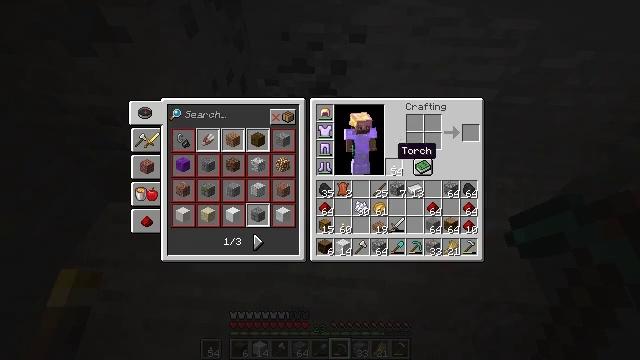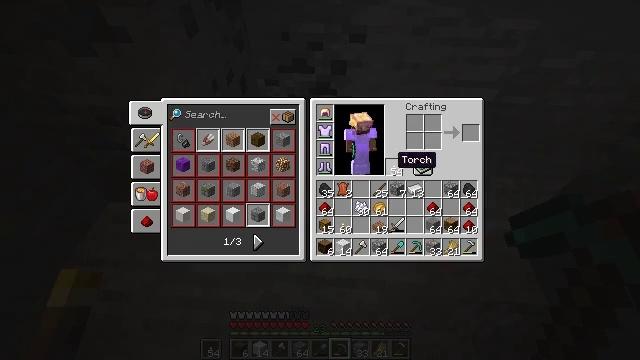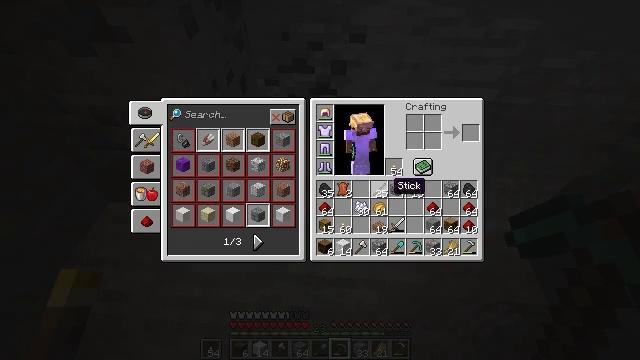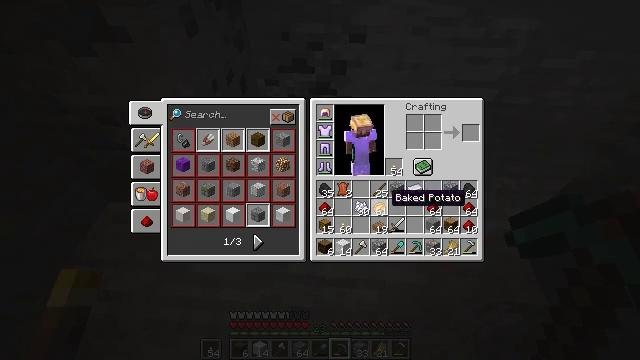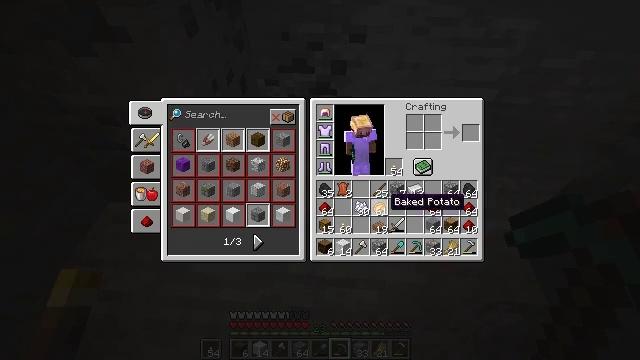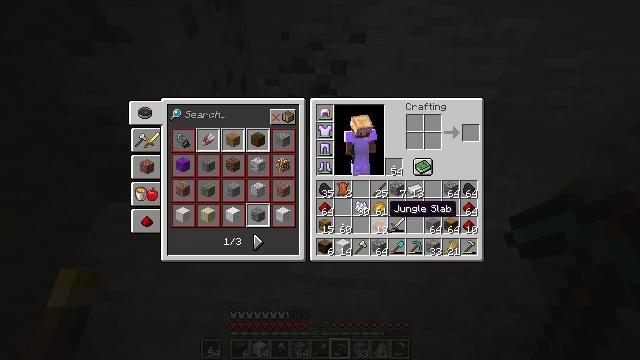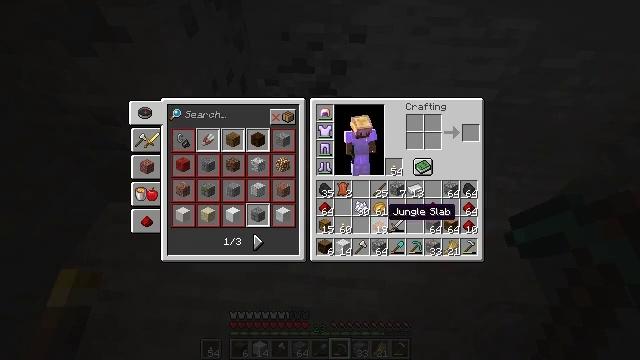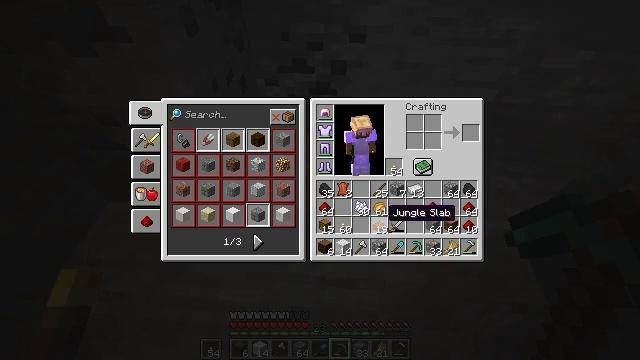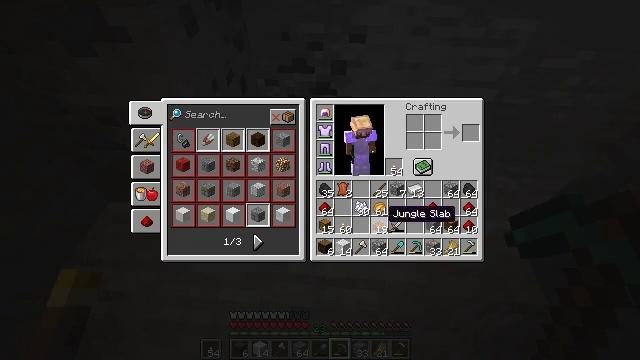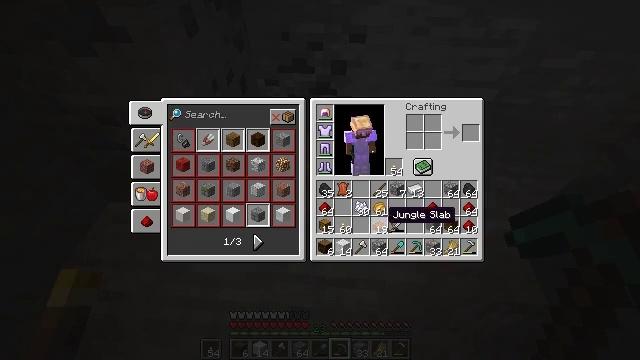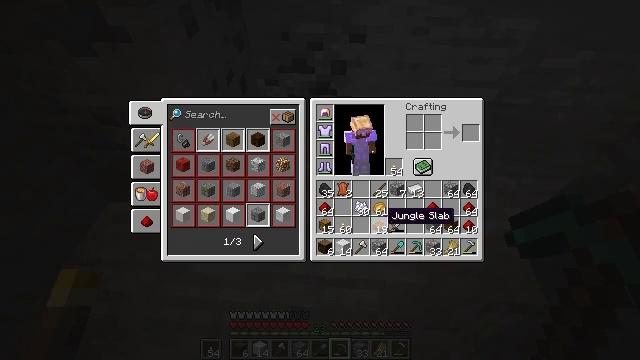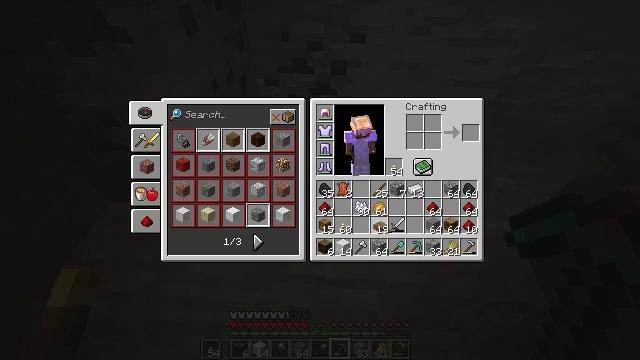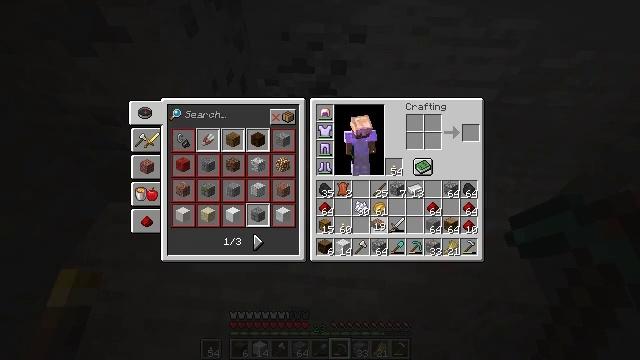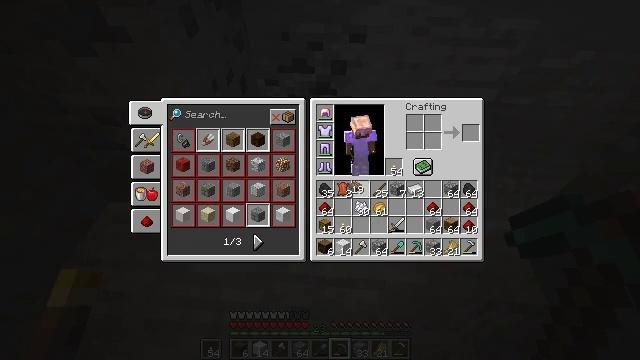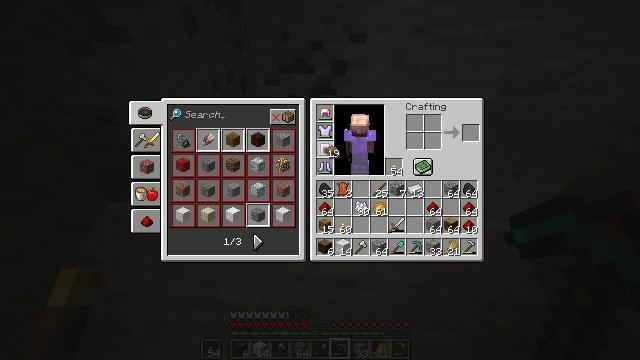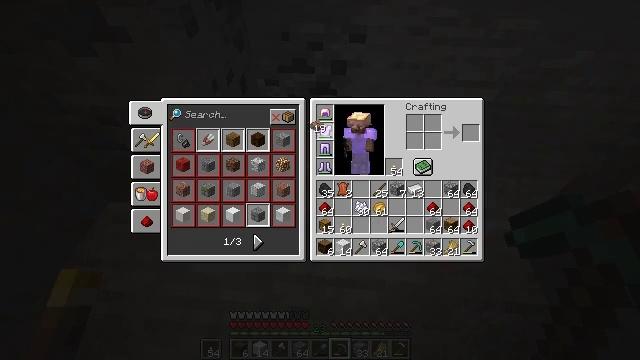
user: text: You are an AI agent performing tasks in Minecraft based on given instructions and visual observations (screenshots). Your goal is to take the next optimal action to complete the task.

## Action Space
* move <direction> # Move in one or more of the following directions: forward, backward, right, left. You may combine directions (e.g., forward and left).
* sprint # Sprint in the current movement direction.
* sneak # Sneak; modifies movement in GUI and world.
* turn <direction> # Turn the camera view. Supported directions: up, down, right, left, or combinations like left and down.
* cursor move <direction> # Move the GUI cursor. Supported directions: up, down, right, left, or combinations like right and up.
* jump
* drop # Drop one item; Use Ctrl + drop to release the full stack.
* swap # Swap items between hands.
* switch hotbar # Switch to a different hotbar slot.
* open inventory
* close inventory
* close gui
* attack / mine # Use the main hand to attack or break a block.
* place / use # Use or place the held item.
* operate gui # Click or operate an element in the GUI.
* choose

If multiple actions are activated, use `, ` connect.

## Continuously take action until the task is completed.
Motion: motion action
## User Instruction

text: Drop a jungle slab.
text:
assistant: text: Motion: cursor move down
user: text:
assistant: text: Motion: cursor move down
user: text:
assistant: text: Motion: cursor move down
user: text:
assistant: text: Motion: no_op
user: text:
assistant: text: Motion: cursor move down
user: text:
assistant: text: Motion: no_op
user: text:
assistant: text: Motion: no_op
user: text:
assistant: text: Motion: no_op
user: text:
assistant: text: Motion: no_op
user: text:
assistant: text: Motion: no_op
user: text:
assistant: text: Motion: operate gui
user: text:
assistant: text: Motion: operate gui
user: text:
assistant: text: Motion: cursor move left and up, operate gui
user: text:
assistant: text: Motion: cursor move left and up
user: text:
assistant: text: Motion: cursor move left and up
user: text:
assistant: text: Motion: cursor move left and up
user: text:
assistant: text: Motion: cursor move left and up
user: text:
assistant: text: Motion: no_op
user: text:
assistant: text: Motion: no_op
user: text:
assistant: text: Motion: cursor move left and up
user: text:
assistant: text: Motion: cursor move up
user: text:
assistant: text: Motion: no_op
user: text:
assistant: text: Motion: operate gui
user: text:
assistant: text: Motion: operate gui
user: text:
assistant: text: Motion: operate gui
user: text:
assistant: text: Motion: no_op
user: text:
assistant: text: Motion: no_op
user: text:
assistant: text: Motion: no_op
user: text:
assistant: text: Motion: cursor move right and down
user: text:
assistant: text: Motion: cursor move right and down